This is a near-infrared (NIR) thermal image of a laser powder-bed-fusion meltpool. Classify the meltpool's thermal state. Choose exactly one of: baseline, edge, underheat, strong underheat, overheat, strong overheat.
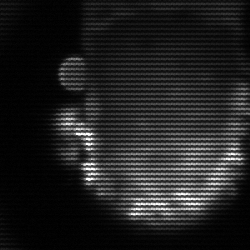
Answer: baseline